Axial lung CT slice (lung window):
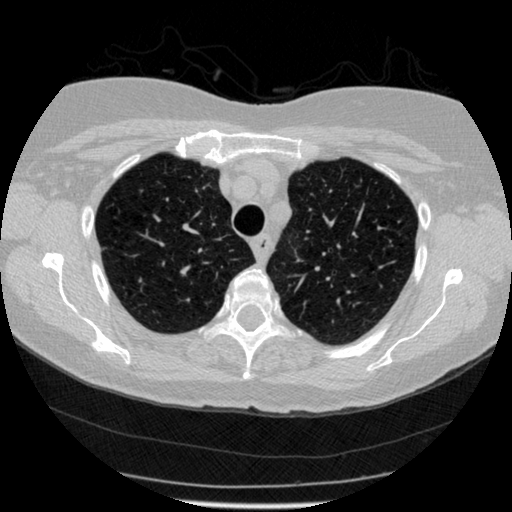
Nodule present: no